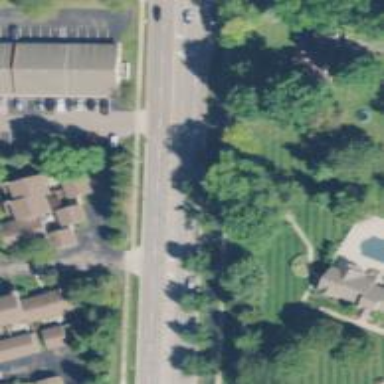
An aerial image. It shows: Uncontrolled crossing on path.